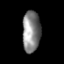
Tissue: prostate
Cell type: T cells
Senescence score: 0.9139
Nuclear area (px): 727
Mean DAPI intensity: 133.618